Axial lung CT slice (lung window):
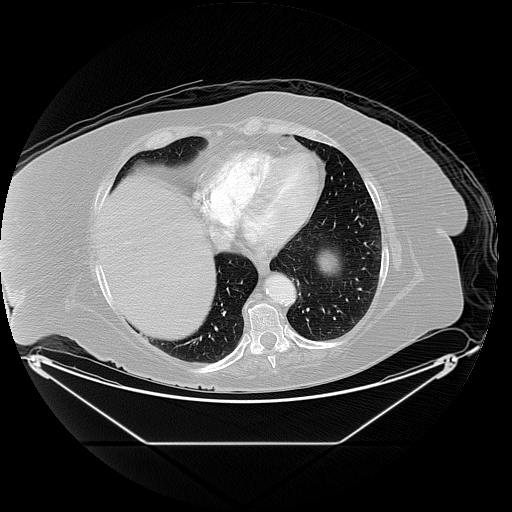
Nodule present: no